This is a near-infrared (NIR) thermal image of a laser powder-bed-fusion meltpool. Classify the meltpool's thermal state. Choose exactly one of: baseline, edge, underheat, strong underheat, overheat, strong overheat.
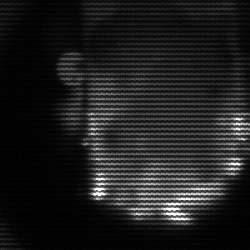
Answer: baseline